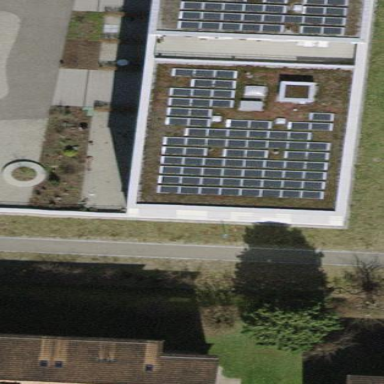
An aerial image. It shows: Solar photovoltaic panel generator producing electricity as small installation.